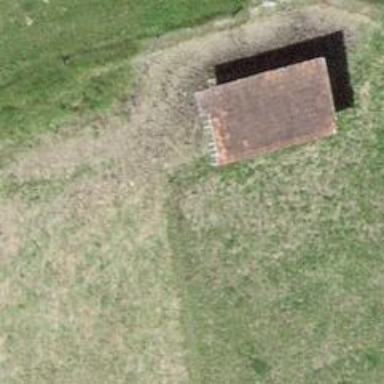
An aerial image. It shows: Isolated dwelling in remote location.